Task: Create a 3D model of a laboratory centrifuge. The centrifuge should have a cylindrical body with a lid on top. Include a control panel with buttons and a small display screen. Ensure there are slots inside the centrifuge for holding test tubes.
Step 179:
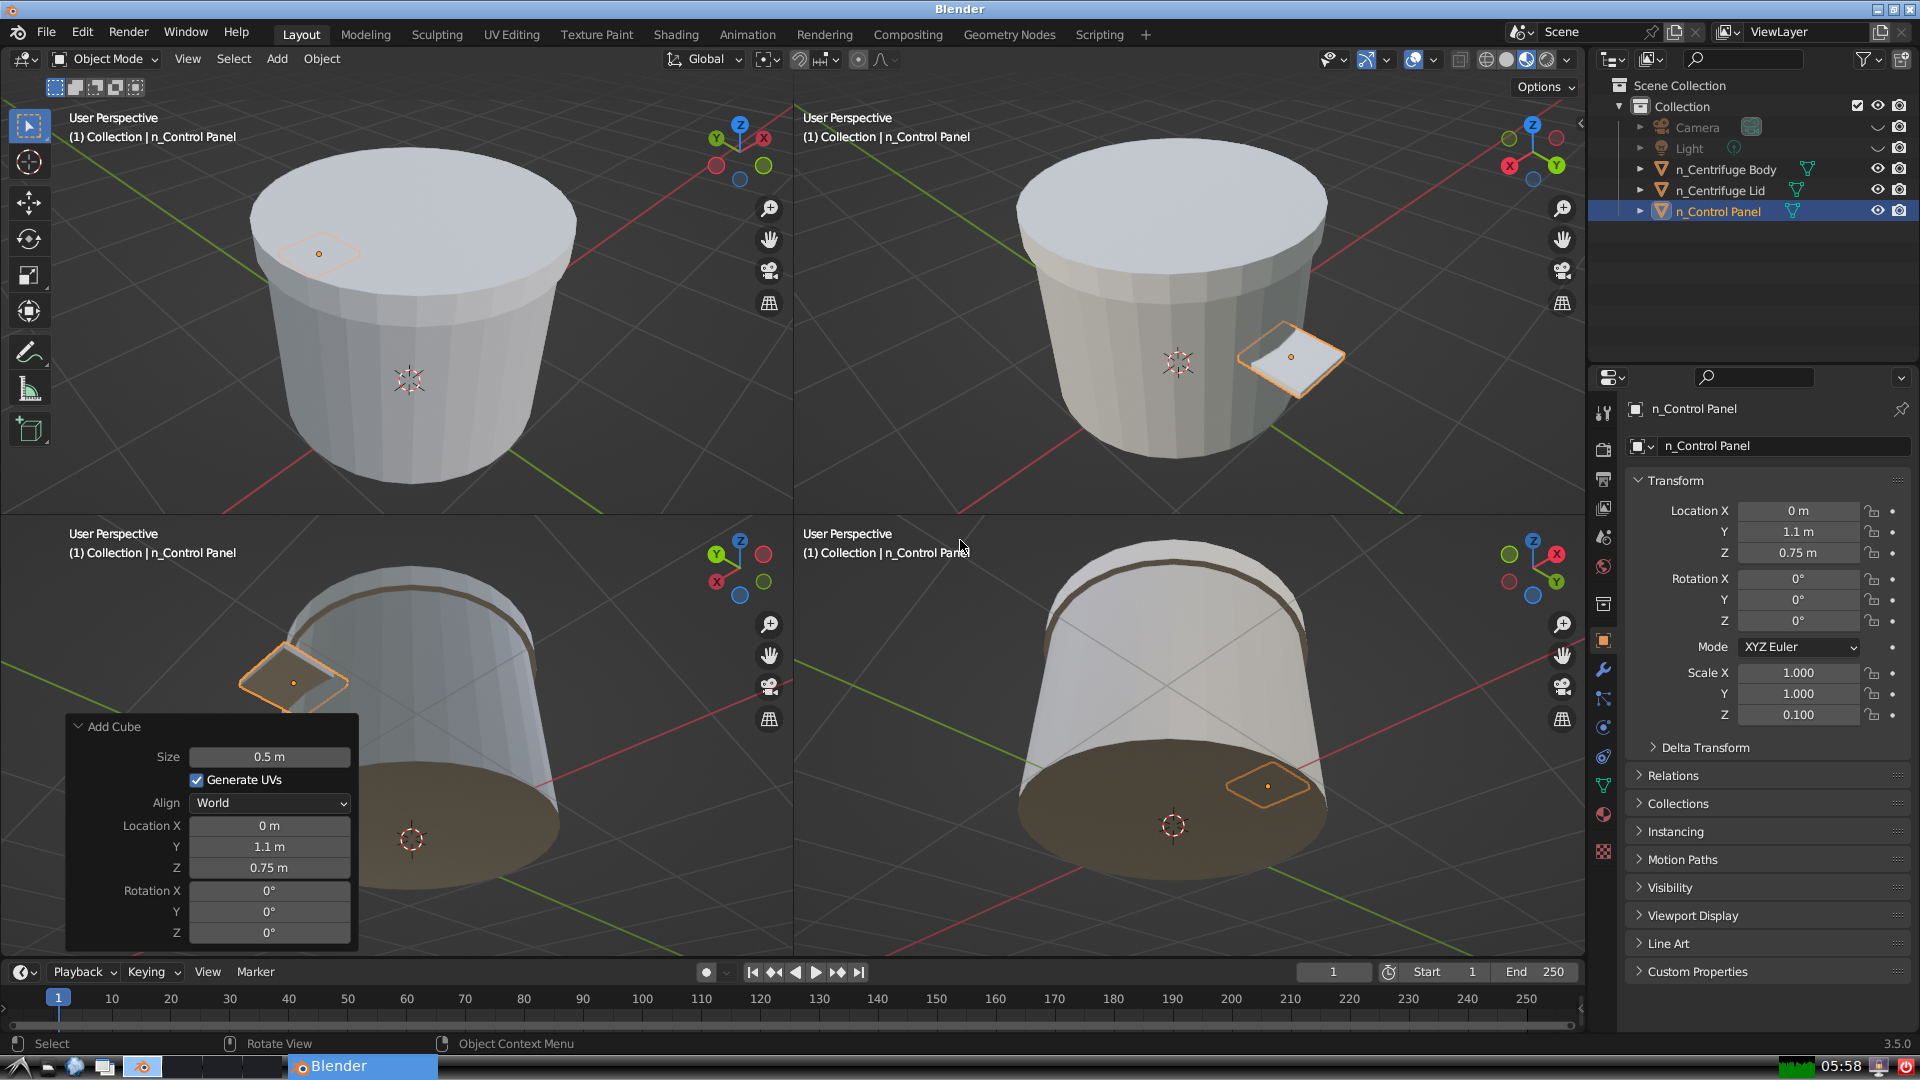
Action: {"key_press": ['Ctrl, Home']}